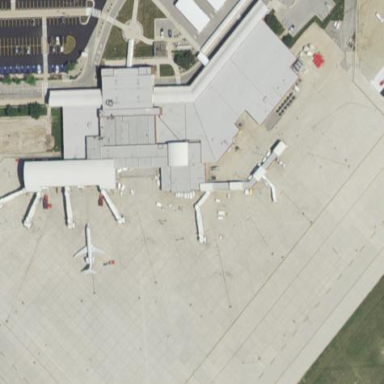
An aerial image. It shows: Apron at the airport.